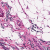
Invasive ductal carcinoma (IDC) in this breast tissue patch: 0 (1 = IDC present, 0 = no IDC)